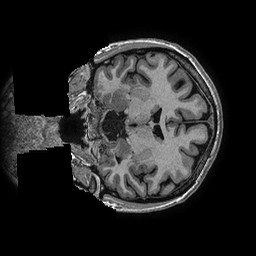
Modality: T1w
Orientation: coronal
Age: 32
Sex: female
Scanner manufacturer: ge
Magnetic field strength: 3 T
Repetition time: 0.006952 s
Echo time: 0.00292 s